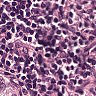
Metastatic tissue present: no